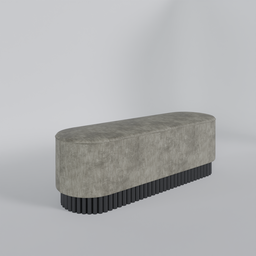
Label: furniture